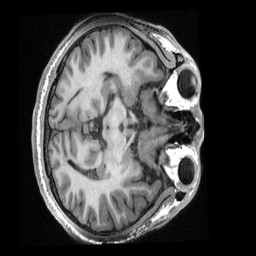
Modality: T1w
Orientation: axial
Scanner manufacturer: ge
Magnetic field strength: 3 T
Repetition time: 0.007728 s
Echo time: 0.002948 s